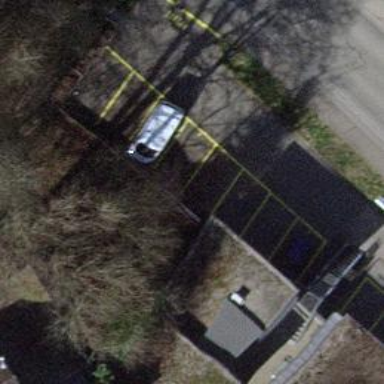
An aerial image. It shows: Car sharing facility.